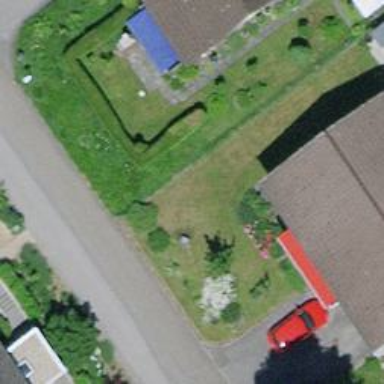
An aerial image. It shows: Hedge acting as barrier.